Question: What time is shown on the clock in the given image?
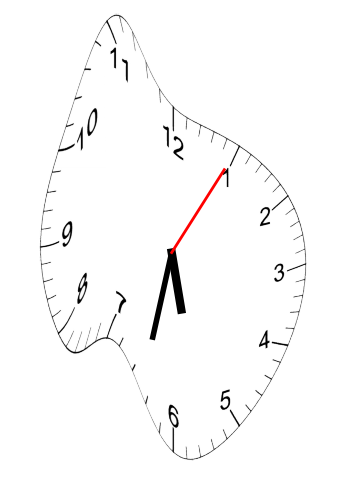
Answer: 05:32:05